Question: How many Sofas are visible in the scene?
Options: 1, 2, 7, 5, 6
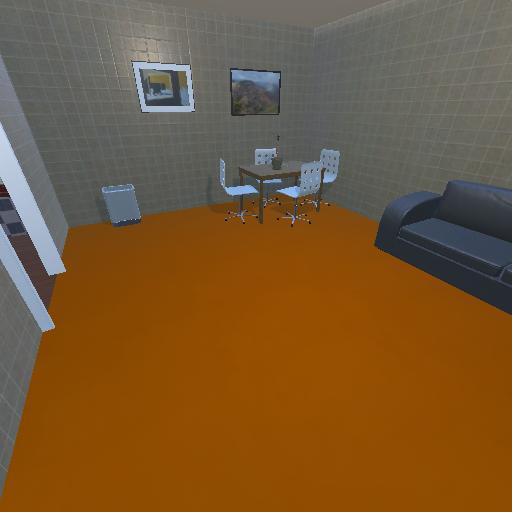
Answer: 1